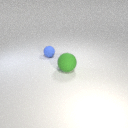
large green rubber sphere to the right of small blue rubber sphere